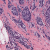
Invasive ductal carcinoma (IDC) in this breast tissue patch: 1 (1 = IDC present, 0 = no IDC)